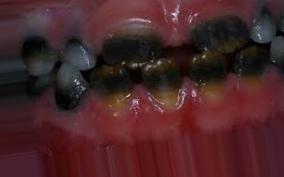
Condition: Tooth Discoloration